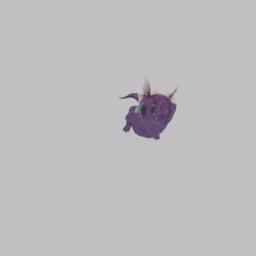
Label: animals